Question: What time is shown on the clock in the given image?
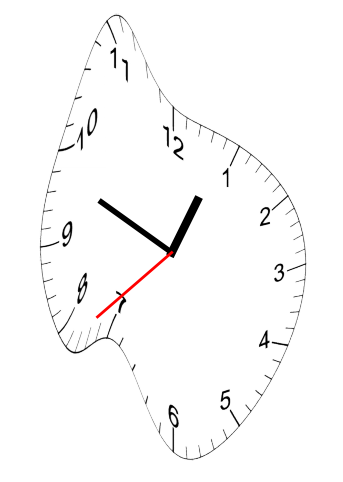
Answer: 12:48:38